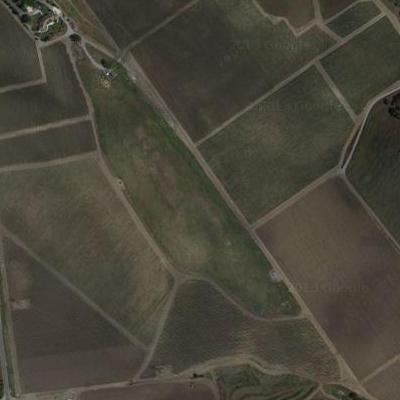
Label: bField